Question: I am creating a images grid with Mouseover popup and using the <URL> jQuery.
I am binding it on my 'DataList' Mouseover working fine but the popup displaying same image of first image of 'DataList'.
Take a look on the image below

.aspx code is
'''
<asp:DataList ID="DataListSearchResult" Width="97%" HorizontalAlign="left" AlternatingItemStyle-VerticalAlign="Bottom"
RepeatLayout="Flow" ItemStyle-VerticalAlign="Bottom" RepeatDirection="Horizontal"
runat="server">
<ItemStyle HorizontalAlign="left" />
<ItemTemplate>
<table width="176" border="0" cellspacing="1" cellpadding="0" align="left" style="margin-left: 0px">
<tr>
<td align="left">
<div class="thumbnail" id="div" style="width: 170px; height: 170px; margin-left: 5px;">
<div id="div1" class="thumb">
<img id="img1" alt="<%#gettitlethumb(Eval("ImageTag"))%>" data-tooltip="sticky3" src="TVQ/ThumbNail/<%#Eval("ImageFile")%>" />
<div id="mystickytooltip" class="stickytooltip">
<div style="padding: 5px">
<div id="sticky3" class="atip">
<a class="thumbnail" href="javascript:ImageDetailWindowNew('<%#Eval("IMGId")%>','<%#Eval("ImgCode")%>')">
<img id="mousehoverimg" alt="" src="TVQ/Mouseover/<%#Eval("ImageFile")%>" /></a>
</div>
</div>
</div>
</div>
</table>
</ItemTemplate>
</asp:DataList>
'''
'''
.stickytooltip{
box-shadow: 5px 5px 8px #818181; /*shadow for CSS3 capable browsers.*/
-webkit-box-shadow: 5px 5px 8px #818181;
-moz-box-shadow: 5px 5px 8px #818181;
display:none;
position:absolute;
display:none;
border:5px solid black; /*Border around tooltip*/
background:white;
z-index:3000;
}
.stickytooltip .stickystatus{ /*Style for footer bar within tooltip*/
background:black;
color:white;
padding-top:5px;
text-align:center;
font:bold 11px Arial;
}
'''
'''
var stickytooltip={
tooltipoffsets: [100, -30], //additional x and y offset from mouse cursor for tooltips
fadeinspeed: 1000, //duration of fade effect in milliseconds
rightclickstick: true, //sticky tooltip when user right clicks over the triggering element (apart from pressing "s" key) ?
stickybordercolors: ["black", "darkred"], //border color of tooltip depending on sticky state
stickynotice1: ["Press "s"", "or right click", "to sticky box"], //customize tooltip status message
stickynotice2: "Click outside this box to hide it", //customize tooltip status message
//***** NO NEED TO EDIT BEYOND HERE
isdocked: false,
positiontooltip:function($, $tooltip, e){
var x=e.pageX+this.tooltipoffsets[0], y=e.pageY+this.tooltipoffsets[1]
var tipw=$tooltip.outerWidth(), tiph=$tooltip.outerHeight(),
x=(x+tipw>$(document).scrollLeft()+$(window).width())? x-tipw-(stickytooltip.tooltipoffsets[0]*2) : x
y=(y+tiph>$(document).scrollTop()+$(window).height())? $(document).scrollTop()+$(window).height()-tiph-10 : y
$tooltip.css({left:x, top:y})
},
showbox:function($, $tooltip, e){
$tooltip.fadeIn(this.fadeinspeed)
this.positiontooltip($, $tooltip, e)
},
hidebox:function($, $tooltip){
if (!this.isdocked){
$tooltip.stop(false, true).hide()
$tooltip.css({borderColor:'black'}).find('.stickystatus:eq(0)').css({background:this.stickybordercolors[0]}).html(this.stickynotice1)
}
},
docktooltip:function($, $tooltip, e){
this.isdocked=true
$tooltip.css({borderColor:'darkred'}).find('.stickystatus:eq(0)').css({background:this.stickybordercolors[1]}).html(this.stickynotice2)
},
init:function(targetselector, tipid){
jQuery(document).ready(function($){
var $targets=$(targetselector)
var $tooltip=$('#'+tipid).appendTo(document.body)
if ($targets.length==0)
return
var $alltips=$tooltip.find('div.atip')
if (!stickytooltip.rightclickstick)
stickytooltip.stickynotice1[1]=''
stickytooltip.stickynotice1=stickytooltip.stickynotice1.join(' ')
stickytooltip.hidebox($, $tooltip)
$targets.bind('mouseenter', function(e){
$alltips.hide().filter('#'+$(this).attr('data-tooltip')).show()
stickytooltip.showbox($, $tooltip, e)
})
$targets.bind('mouseleave', function(e){
stickytooltip.hidebox($, $tooltip)
})
$targets.bind('mousemove', function(e){
if (!stickytooltip.isdocked){
stickytooltip.positiontooltip($, $tooltip, e)
}
})
$tooltip.bind("mouseenter", function(){
stickytooltip.hidebox($, $tooltip)
})
$tooltip.bind("click", function(e){
e.stopPropagation()
})
$(this).bind("click", function(e){
if (e.button==0){
stickytooltip.isdocked=false
stickytooltip.hidebox($, $tooltip)
}
})
$(this).bind("contextmenu", function(e){
if (stickytooltip.rightclickstick && $(e.target).parents().andSelf().filter(targetselector).length==1){ //if oncontextmenu over a target element
stickytooltip.docktooltip($, $tooltip, e)
return false
}
})
$(this).bind('keypress', function(e){
var keyunicode=e.charCode || e.keyCode
if (keyunicode==115){ //if "s" key was pressed
stickytooltip.docktooltip($, $tooltip, e)
}
})
}) //end dom ready
}
}
//stickytooltip.init("targetElementSelector", "tooltipcontainer")
stickytooltip.init("*[data-tooltip]", "mystickytooltip")
'''
Please help me to create this.
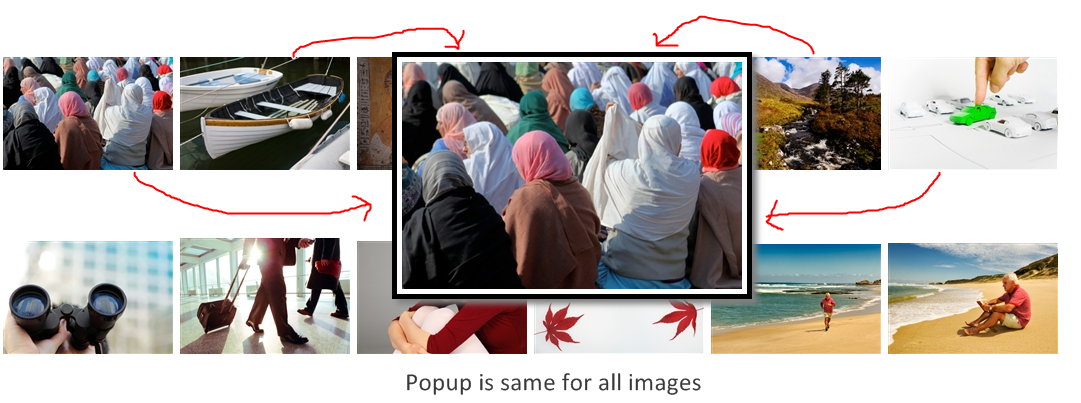
Answer: suppose we have a gallery folder with images in it ( )
As we know, datalist is itself shows data in table, so we dont need to create table, we just need to create images
'''
<asp:DataList ID="DataList1" runat="server" DataSourceID="SqlDataSource1">
<ItemTemplate>
<a href="#">
<img src='gallery/<%# Eval("src") %>.jpg' width="150" data-tooltip='sticky<%# Eval("Id") %>' />
</a>
</ItemTemplate>
</asp:DataList>
<div id="mystickytooltip">
</div>
'''
Now, Our next task is to populate 'mystickytooltip' with 'div' and 'image'
i did this task with
here's how i do this
'''
$(function () {
$("#DataList1 img").each(function () {
$id = $(this).data("tooltip");
$src = $(this).attr("src");
$("div#mystickytooltip").append("<div id='" + $id + "' class='atip'> <img src='" + $src + "' width='200' /></div>");
});
});
'''

call this script before your 'stickytooltip.js' script